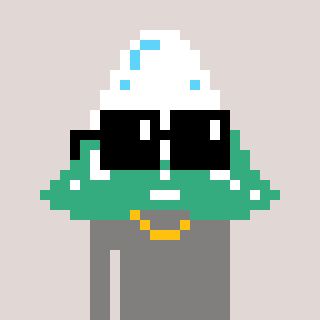
a pixel art character with square black sunglasses, a snowy mountain-shaped head and a bluegrey-colored body on a warm background